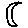
Label: moon